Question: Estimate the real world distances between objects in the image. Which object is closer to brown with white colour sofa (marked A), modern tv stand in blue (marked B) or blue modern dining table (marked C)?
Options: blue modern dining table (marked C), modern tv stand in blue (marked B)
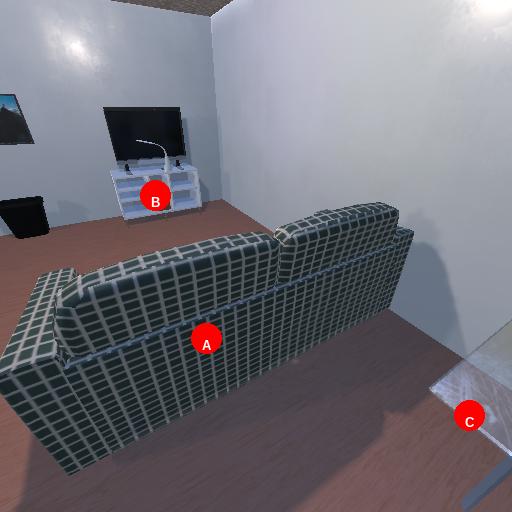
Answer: blue modern dining table (marked C)